Interaction volume radius: 10 \u00c5
Interaction volume height: 35 \u00c5
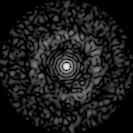
Disorder parameter: 0.8312